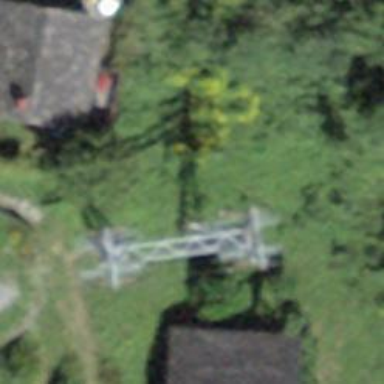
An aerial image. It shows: Pylon used for aerialway.